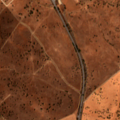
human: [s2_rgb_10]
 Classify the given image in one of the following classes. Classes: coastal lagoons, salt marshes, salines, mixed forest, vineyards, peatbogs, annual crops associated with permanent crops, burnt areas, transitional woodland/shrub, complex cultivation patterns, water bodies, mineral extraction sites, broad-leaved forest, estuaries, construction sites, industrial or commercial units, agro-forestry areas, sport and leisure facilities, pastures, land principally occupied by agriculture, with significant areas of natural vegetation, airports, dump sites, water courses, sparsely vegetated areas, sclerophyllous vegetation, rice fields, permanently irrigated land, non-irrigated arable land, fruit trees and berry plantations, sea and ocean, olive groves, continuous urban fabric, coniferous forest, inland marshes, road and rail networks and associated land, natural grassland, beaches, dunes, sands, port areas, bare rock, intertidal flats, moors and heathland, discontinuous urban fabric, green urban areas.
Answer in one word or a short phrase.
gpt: pastures, agro-forestry areas, transitional woodland/shrub